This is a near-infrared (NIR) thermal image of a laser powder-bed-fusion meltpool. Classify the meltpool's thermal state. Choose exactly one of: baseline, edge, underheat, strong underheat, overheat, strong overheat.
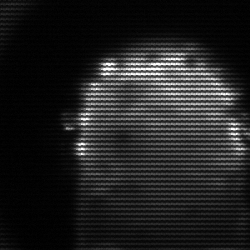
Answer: baseline